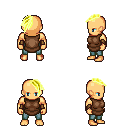
a pixel art fantasy rpg character, male body template, human, tanned skin, brown tunic, teal pants, gold long mohawk hairstyle, cloth bracers, four views (front, back, left, right), 2x2 character sprite sheet, small pixel art, hard edges, no anti-aliasing